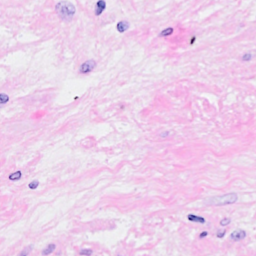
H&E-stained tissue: Breast